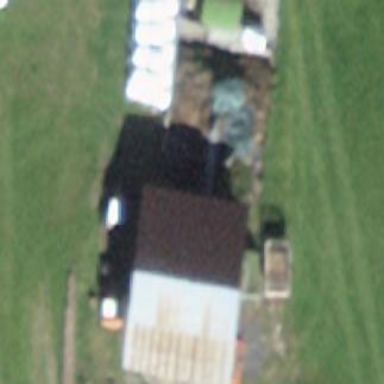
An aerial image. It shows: Barn.